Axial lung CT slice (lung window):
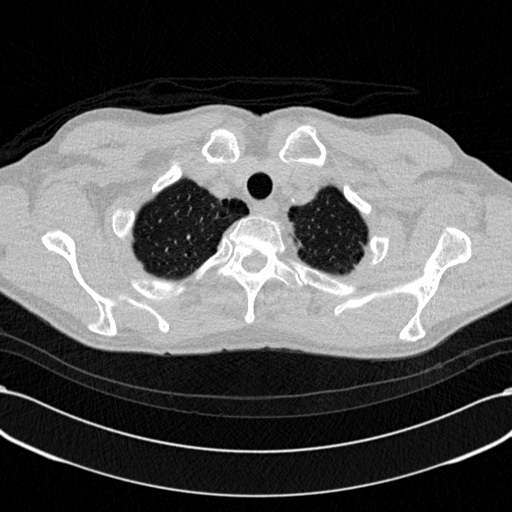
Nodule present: no